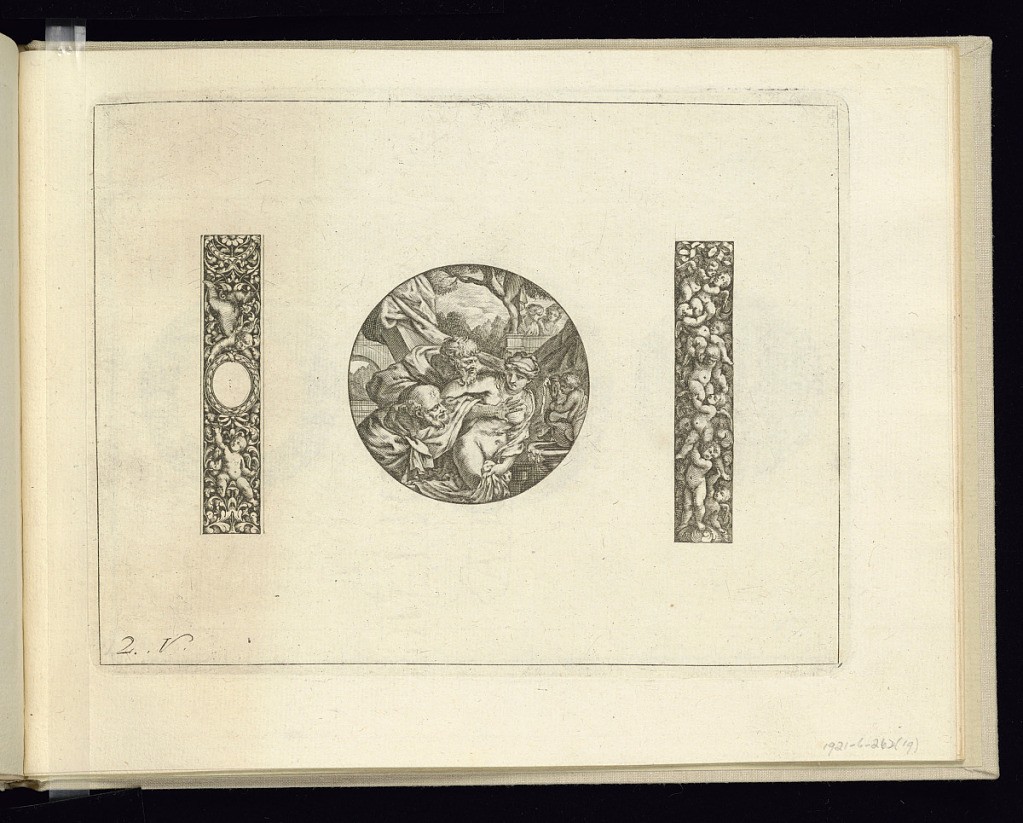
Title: Design for a Watchcase
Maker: Jacques Vauquer, French, 1621–1686
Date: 1660–1670
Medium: Engraving on laid paper
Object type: Print
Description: Design for the lid of a circular watchcase, decorated with a biblical scene representing Susannah and the Elders; flanked by two rectangles of ornament and putti. The plate is signed.